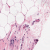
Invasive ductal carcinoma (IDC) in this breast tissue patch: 0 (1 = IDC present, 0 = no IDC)